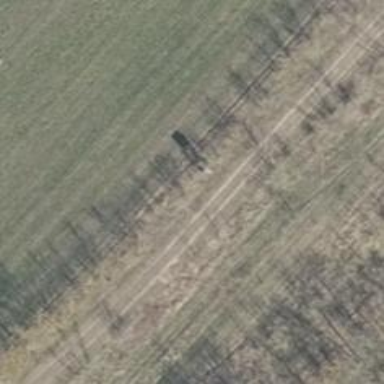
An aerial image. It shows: Hunting stand.